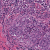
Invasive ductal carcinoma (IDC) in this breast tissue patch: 1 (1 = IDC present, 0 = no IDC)